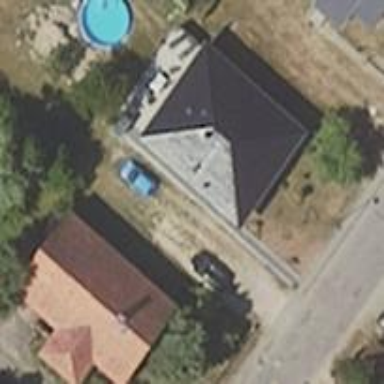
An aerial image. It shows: Hipped roof house.